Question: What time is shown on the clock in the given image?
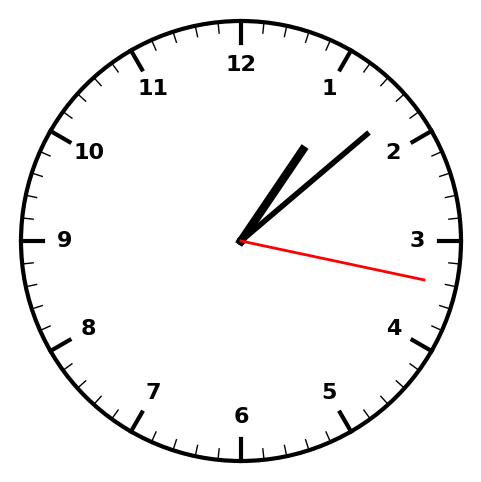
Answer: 01:08:17